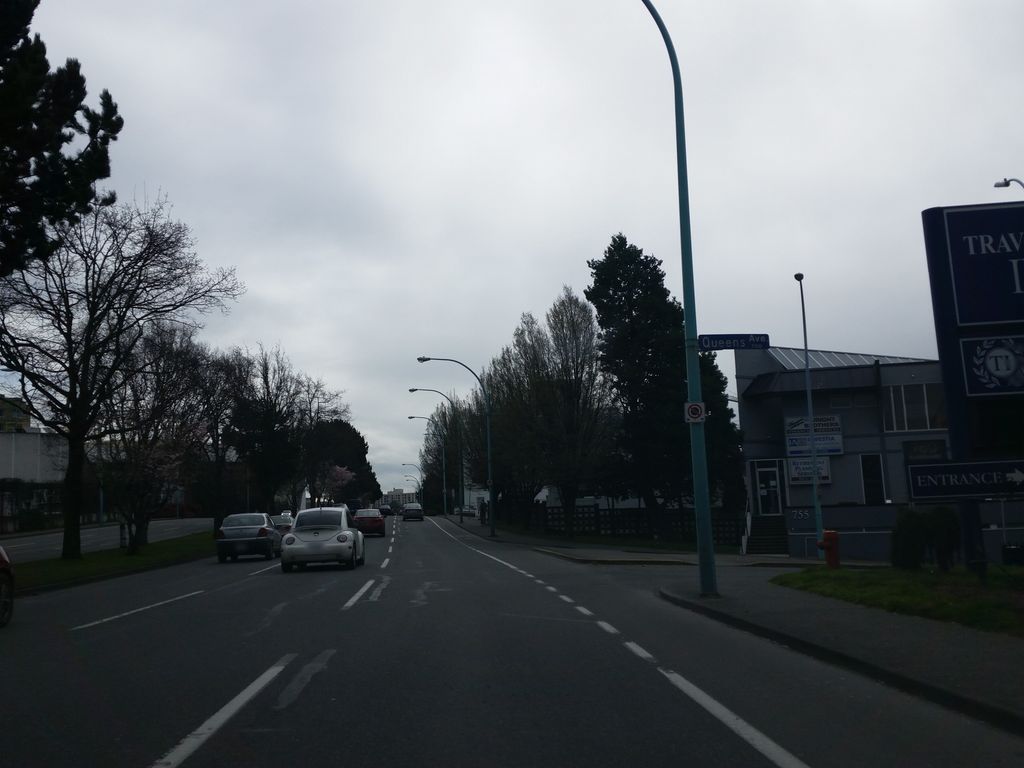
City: victoria